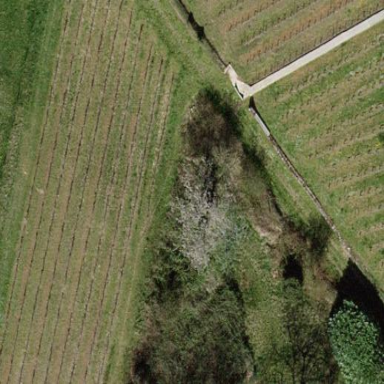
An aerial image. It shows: Vineyard where grapes are grown.